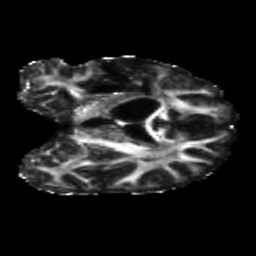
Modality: FA
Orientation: coronal
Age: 42
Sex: male
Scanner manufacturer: siemens
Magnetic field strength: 3 T
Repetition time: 5.47 s
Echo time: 0.0854 s